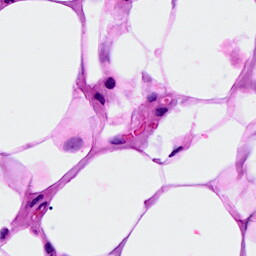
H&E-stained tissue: Breast